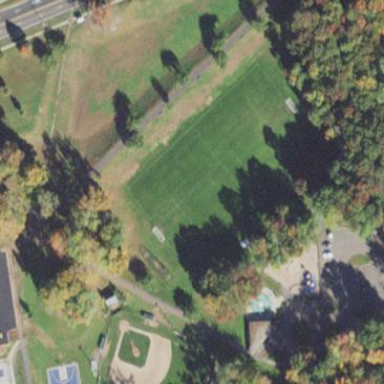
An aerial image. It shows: Soccer pitch designated for leisure and sports activities.